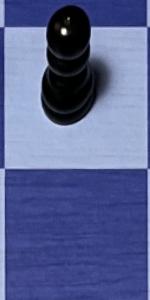
Label: Empty